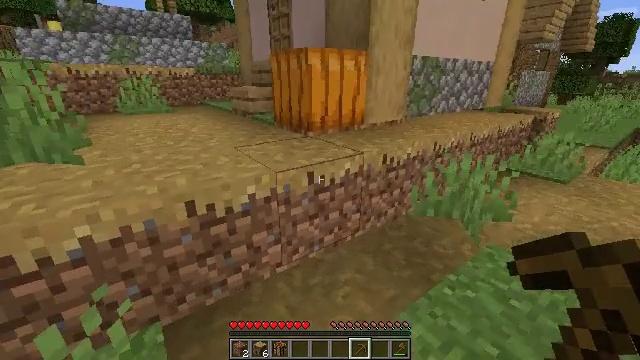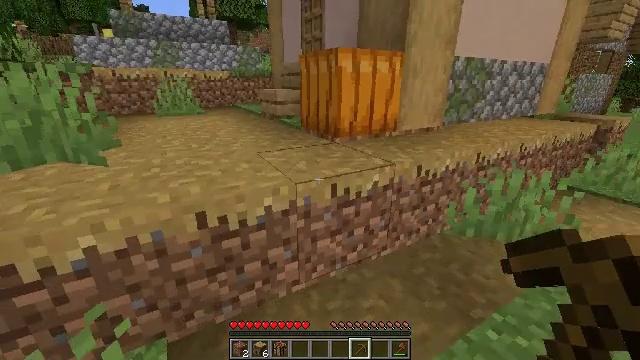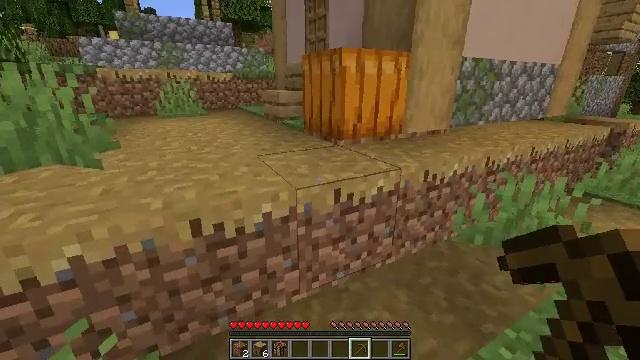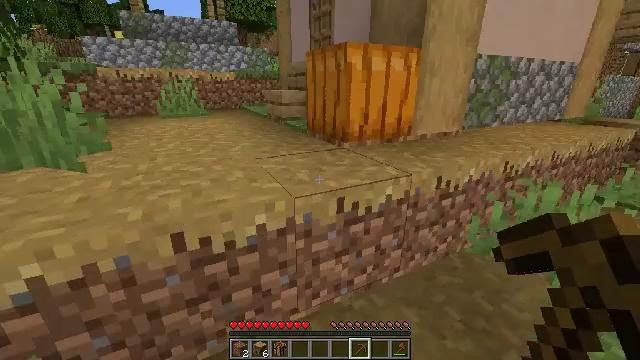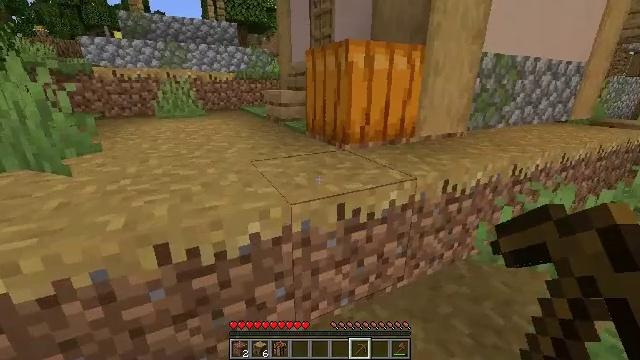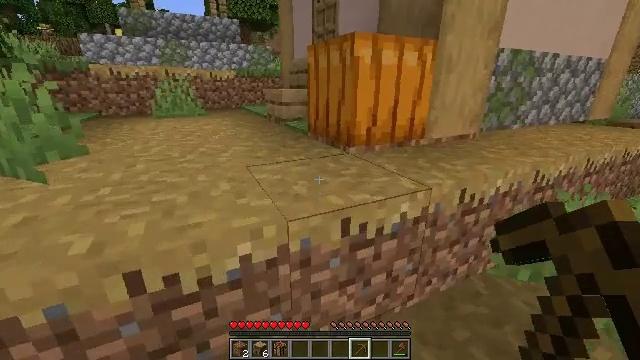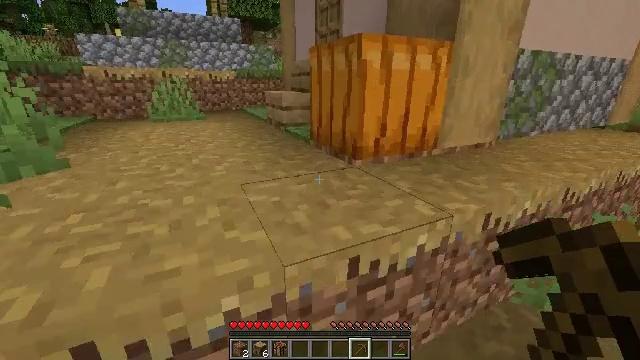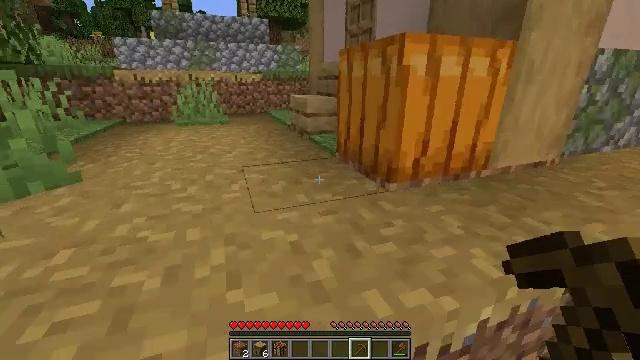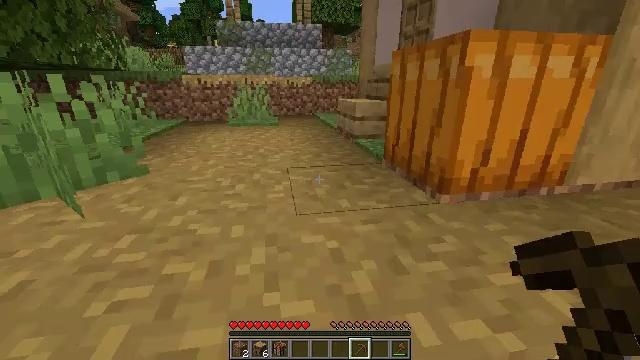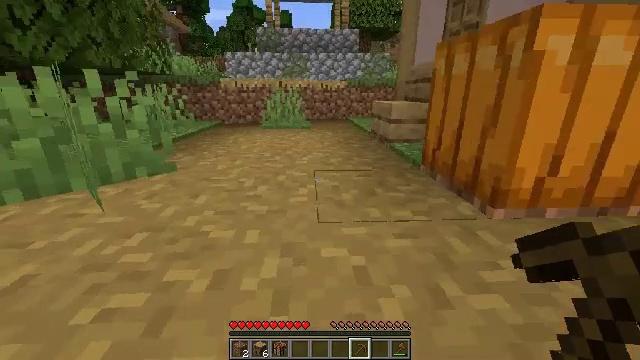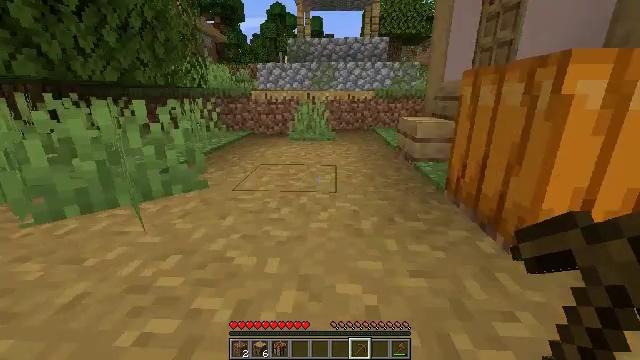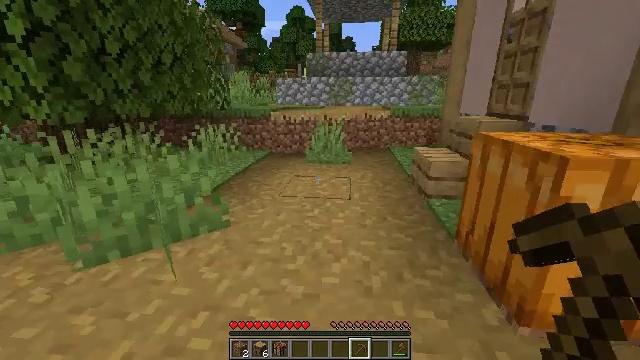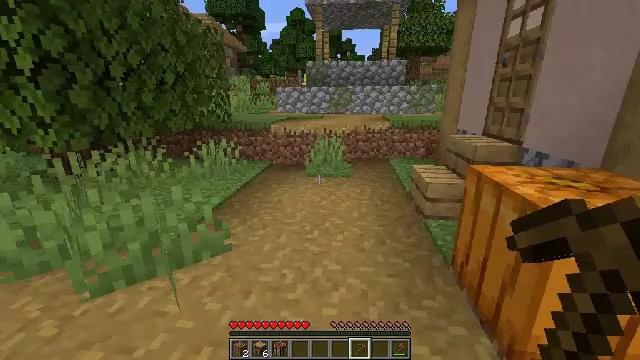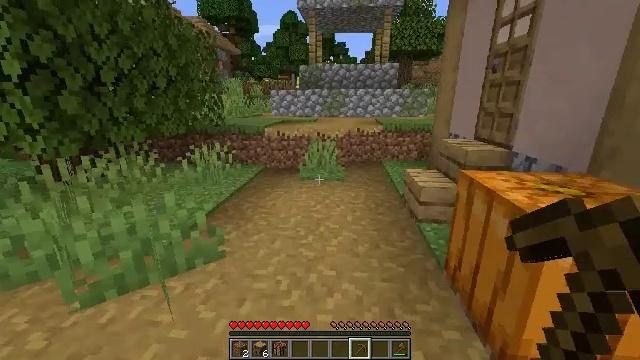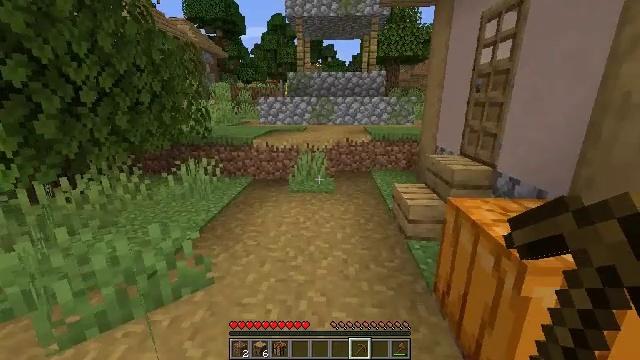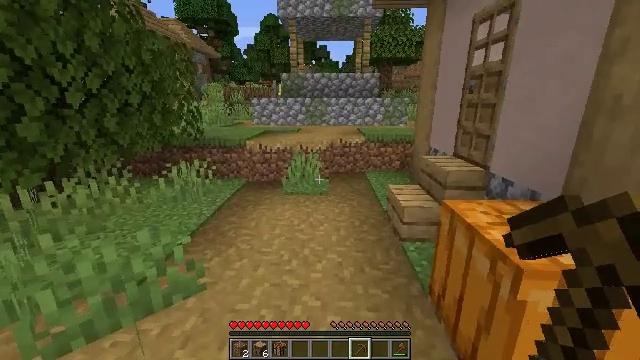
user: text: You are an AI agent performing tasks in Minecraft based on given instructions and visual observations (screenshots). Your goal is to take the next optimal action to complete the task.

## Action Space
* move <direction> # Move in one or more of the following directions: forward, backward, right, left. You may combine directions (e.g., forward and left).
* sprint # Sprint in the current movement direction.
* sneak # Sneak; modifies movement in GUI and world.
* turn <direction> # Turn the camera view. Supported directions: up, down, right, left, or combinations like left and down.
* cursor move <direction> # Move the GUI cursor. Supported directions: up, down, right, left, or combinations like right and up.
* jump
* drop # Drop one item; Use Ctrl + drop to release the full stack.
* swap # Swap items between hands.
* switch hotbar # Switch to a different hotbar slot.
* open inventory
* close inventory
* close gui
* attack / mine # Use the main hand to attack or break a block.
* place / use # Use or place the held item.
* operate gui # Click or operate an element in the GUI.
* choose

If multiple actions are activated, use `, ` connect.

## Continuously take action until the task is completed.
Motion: motion action
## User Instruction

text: Attack the grass path to restore it to dirt.
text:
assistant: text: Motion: move forward, turn left
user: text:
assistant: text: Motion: move forward
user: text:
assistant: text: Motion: move forward, turn left
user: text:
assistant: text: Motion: move forward
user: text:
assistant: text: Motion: move forward
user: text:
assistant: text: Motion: move forward
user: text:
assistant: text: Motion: move forward, turn left
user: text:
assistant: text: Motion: move forward, turn left
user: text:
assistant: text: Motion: move forward, turn left and up
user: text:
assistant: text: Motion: move forward, turn left, jump
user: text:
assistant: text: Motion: move forward, turn left, jump
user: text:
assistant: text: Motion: move forward, jump
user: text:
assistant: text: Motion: move forward, turn right, jump
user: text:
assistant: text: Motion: move forward, turn right
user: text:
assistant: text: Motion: move forward, turn right
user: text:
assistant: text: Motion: move forward
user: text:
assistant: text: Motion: move forward
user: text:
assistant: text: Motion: move forward
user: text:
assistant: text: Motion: move forward
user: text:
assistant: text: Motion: move forward
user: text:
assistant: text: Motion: move forward
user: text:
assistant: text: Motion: move forward
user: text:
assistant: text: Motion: move forward, turn right
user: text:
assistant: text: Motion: move forward, turn right and down
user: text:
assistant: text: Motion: turn right and down
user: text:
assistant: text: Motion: move right, turn right and down
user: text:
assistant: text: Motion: move right, turn right
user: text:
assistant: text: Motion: move forward and move right, turn left
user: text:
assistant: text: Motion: move forward and move right, turn left and up
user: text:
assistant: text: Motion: move forward, turn left and up